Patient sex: F
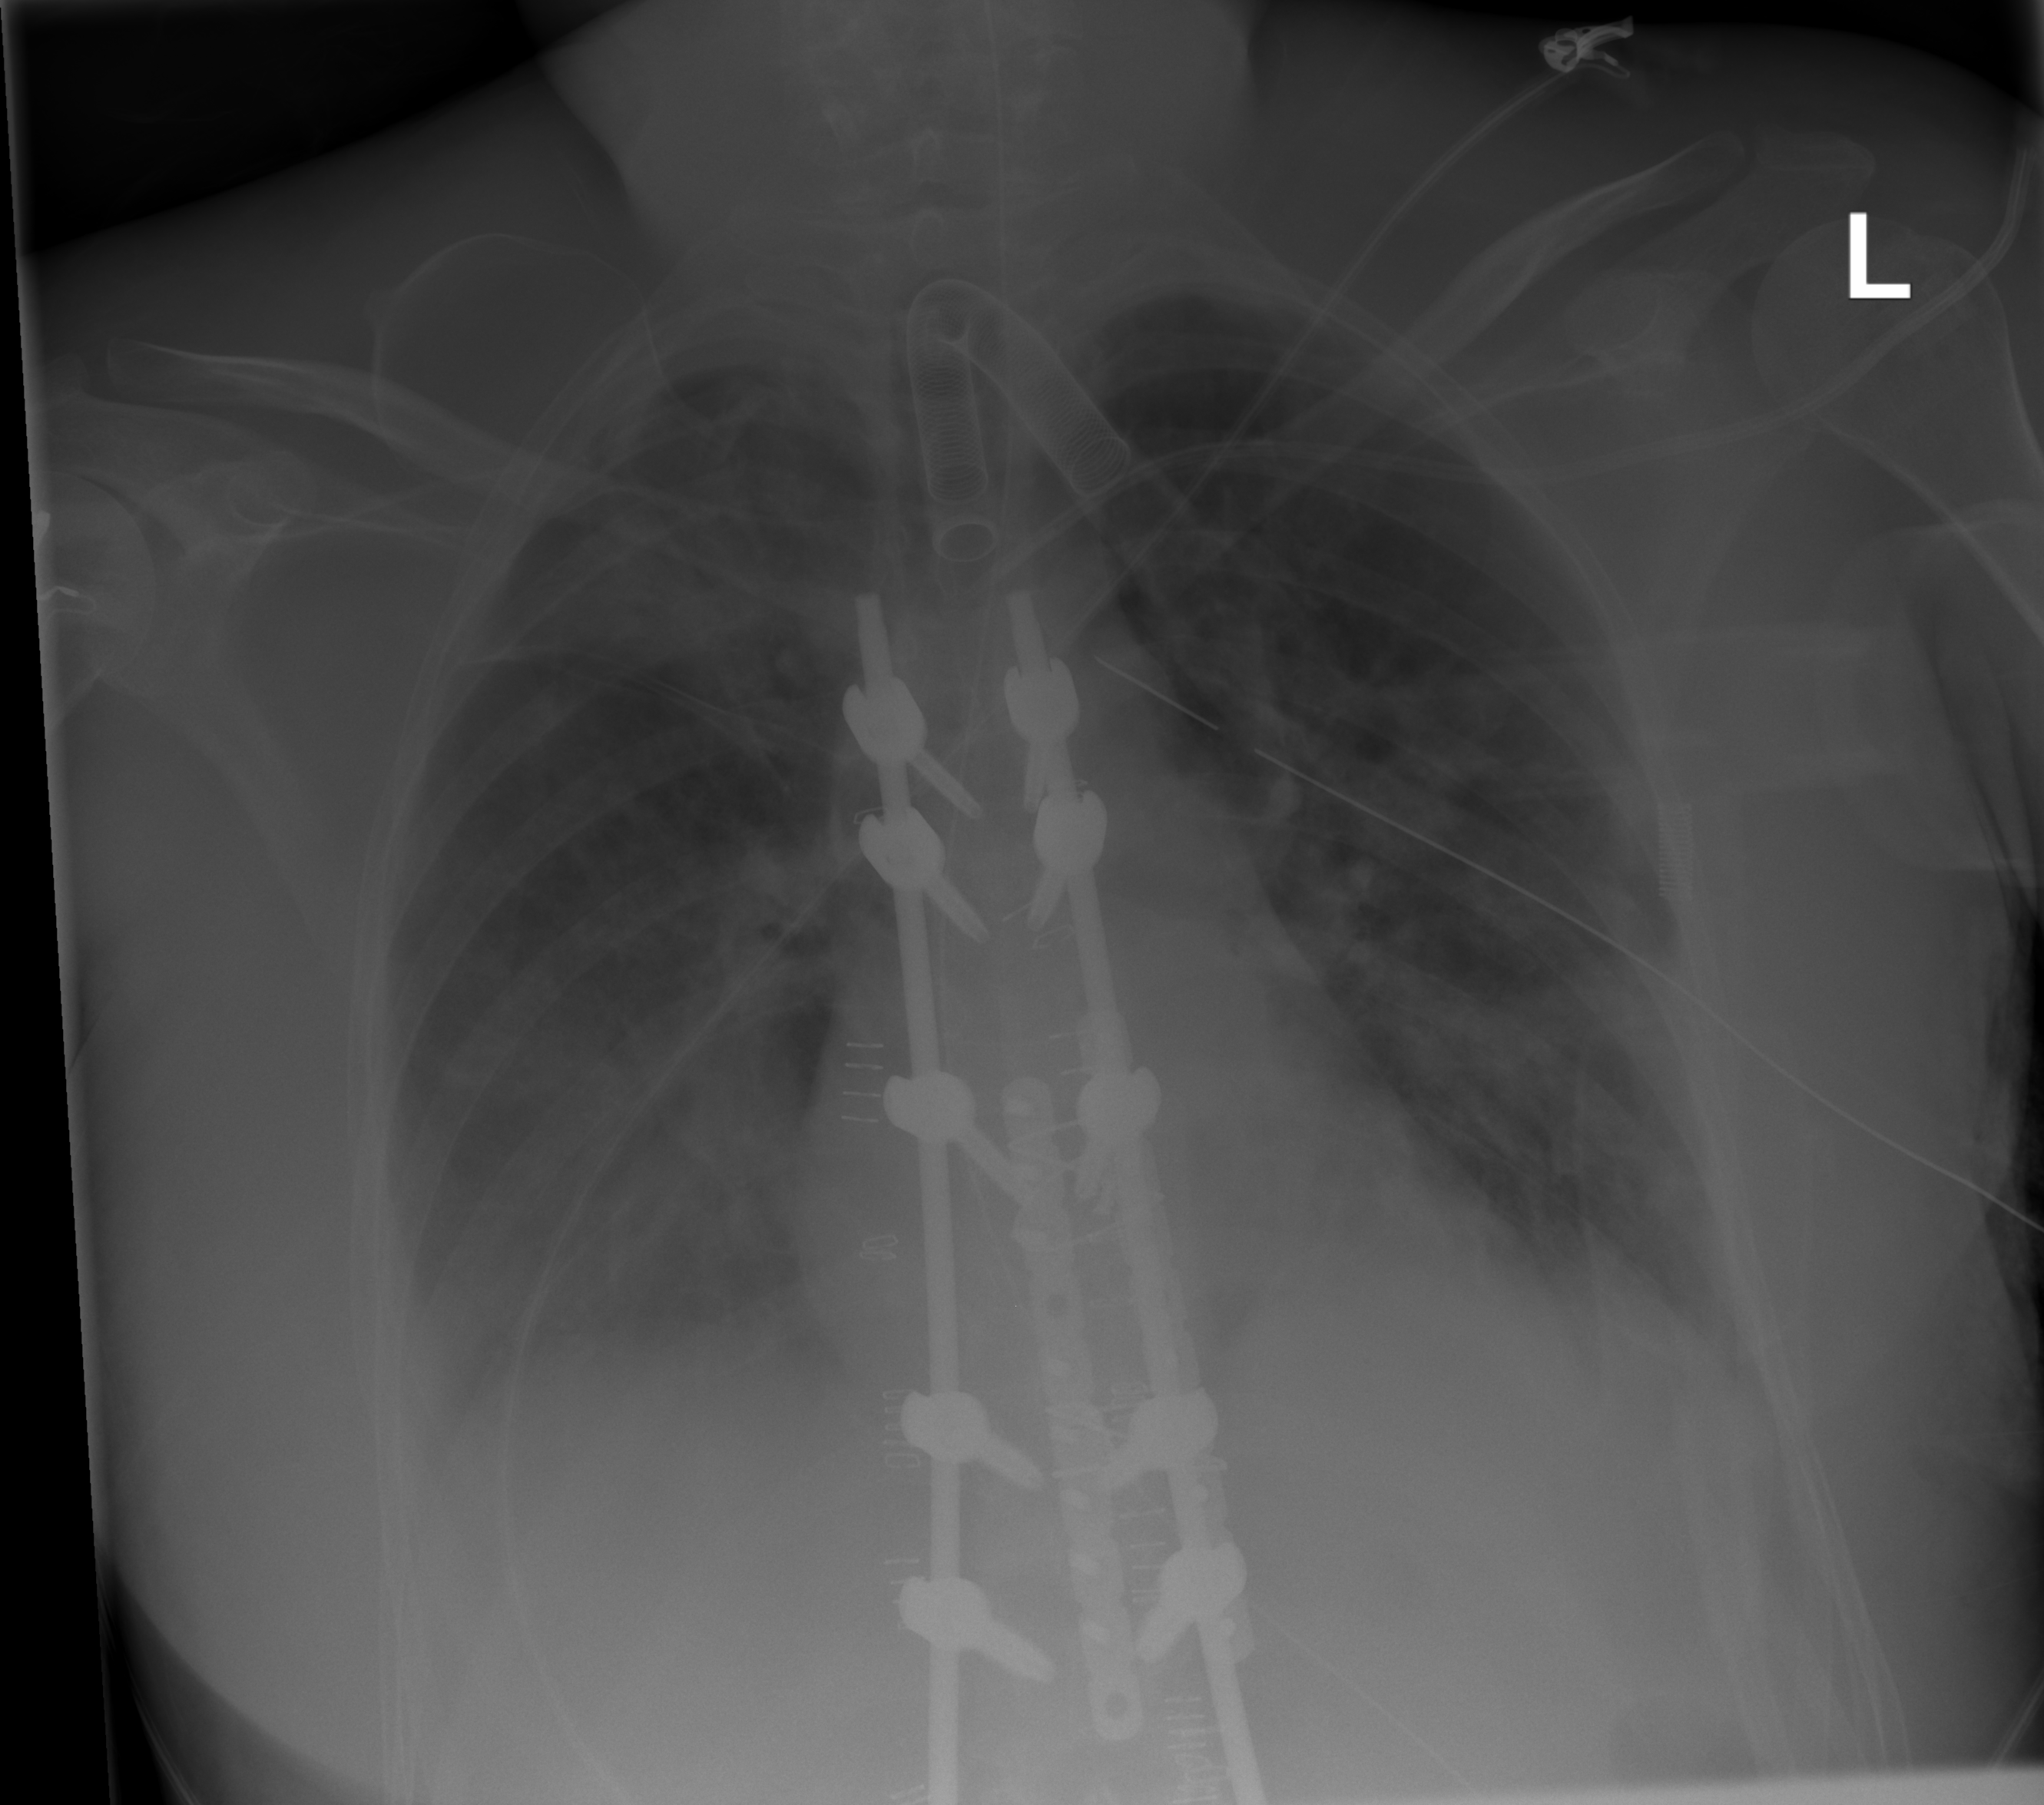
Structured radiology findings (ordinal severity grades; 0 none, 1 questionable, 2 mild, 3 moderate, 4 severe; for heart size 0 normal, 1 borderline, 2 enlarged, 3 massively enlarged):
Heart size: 0
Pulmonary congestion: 2
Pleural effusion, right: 2
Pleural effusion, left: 2
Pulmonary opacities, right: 2
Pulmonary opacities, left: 2
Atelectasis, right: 2
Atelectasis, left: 2